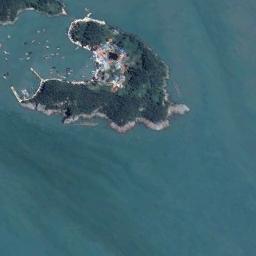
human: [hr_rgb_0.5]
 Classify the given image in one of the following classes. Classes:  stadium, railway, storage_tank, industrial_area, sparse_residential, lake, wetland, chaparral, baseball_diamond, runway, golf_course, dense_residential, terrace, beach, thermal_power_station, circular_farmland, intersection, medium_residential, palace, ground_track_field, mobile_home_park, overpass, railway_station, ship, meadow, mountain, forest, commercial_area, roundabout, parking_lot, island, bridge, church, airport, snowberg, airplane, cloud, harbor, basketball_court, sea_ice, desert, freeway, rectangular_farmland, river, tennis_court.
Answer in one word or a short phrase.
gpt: island